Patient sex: M
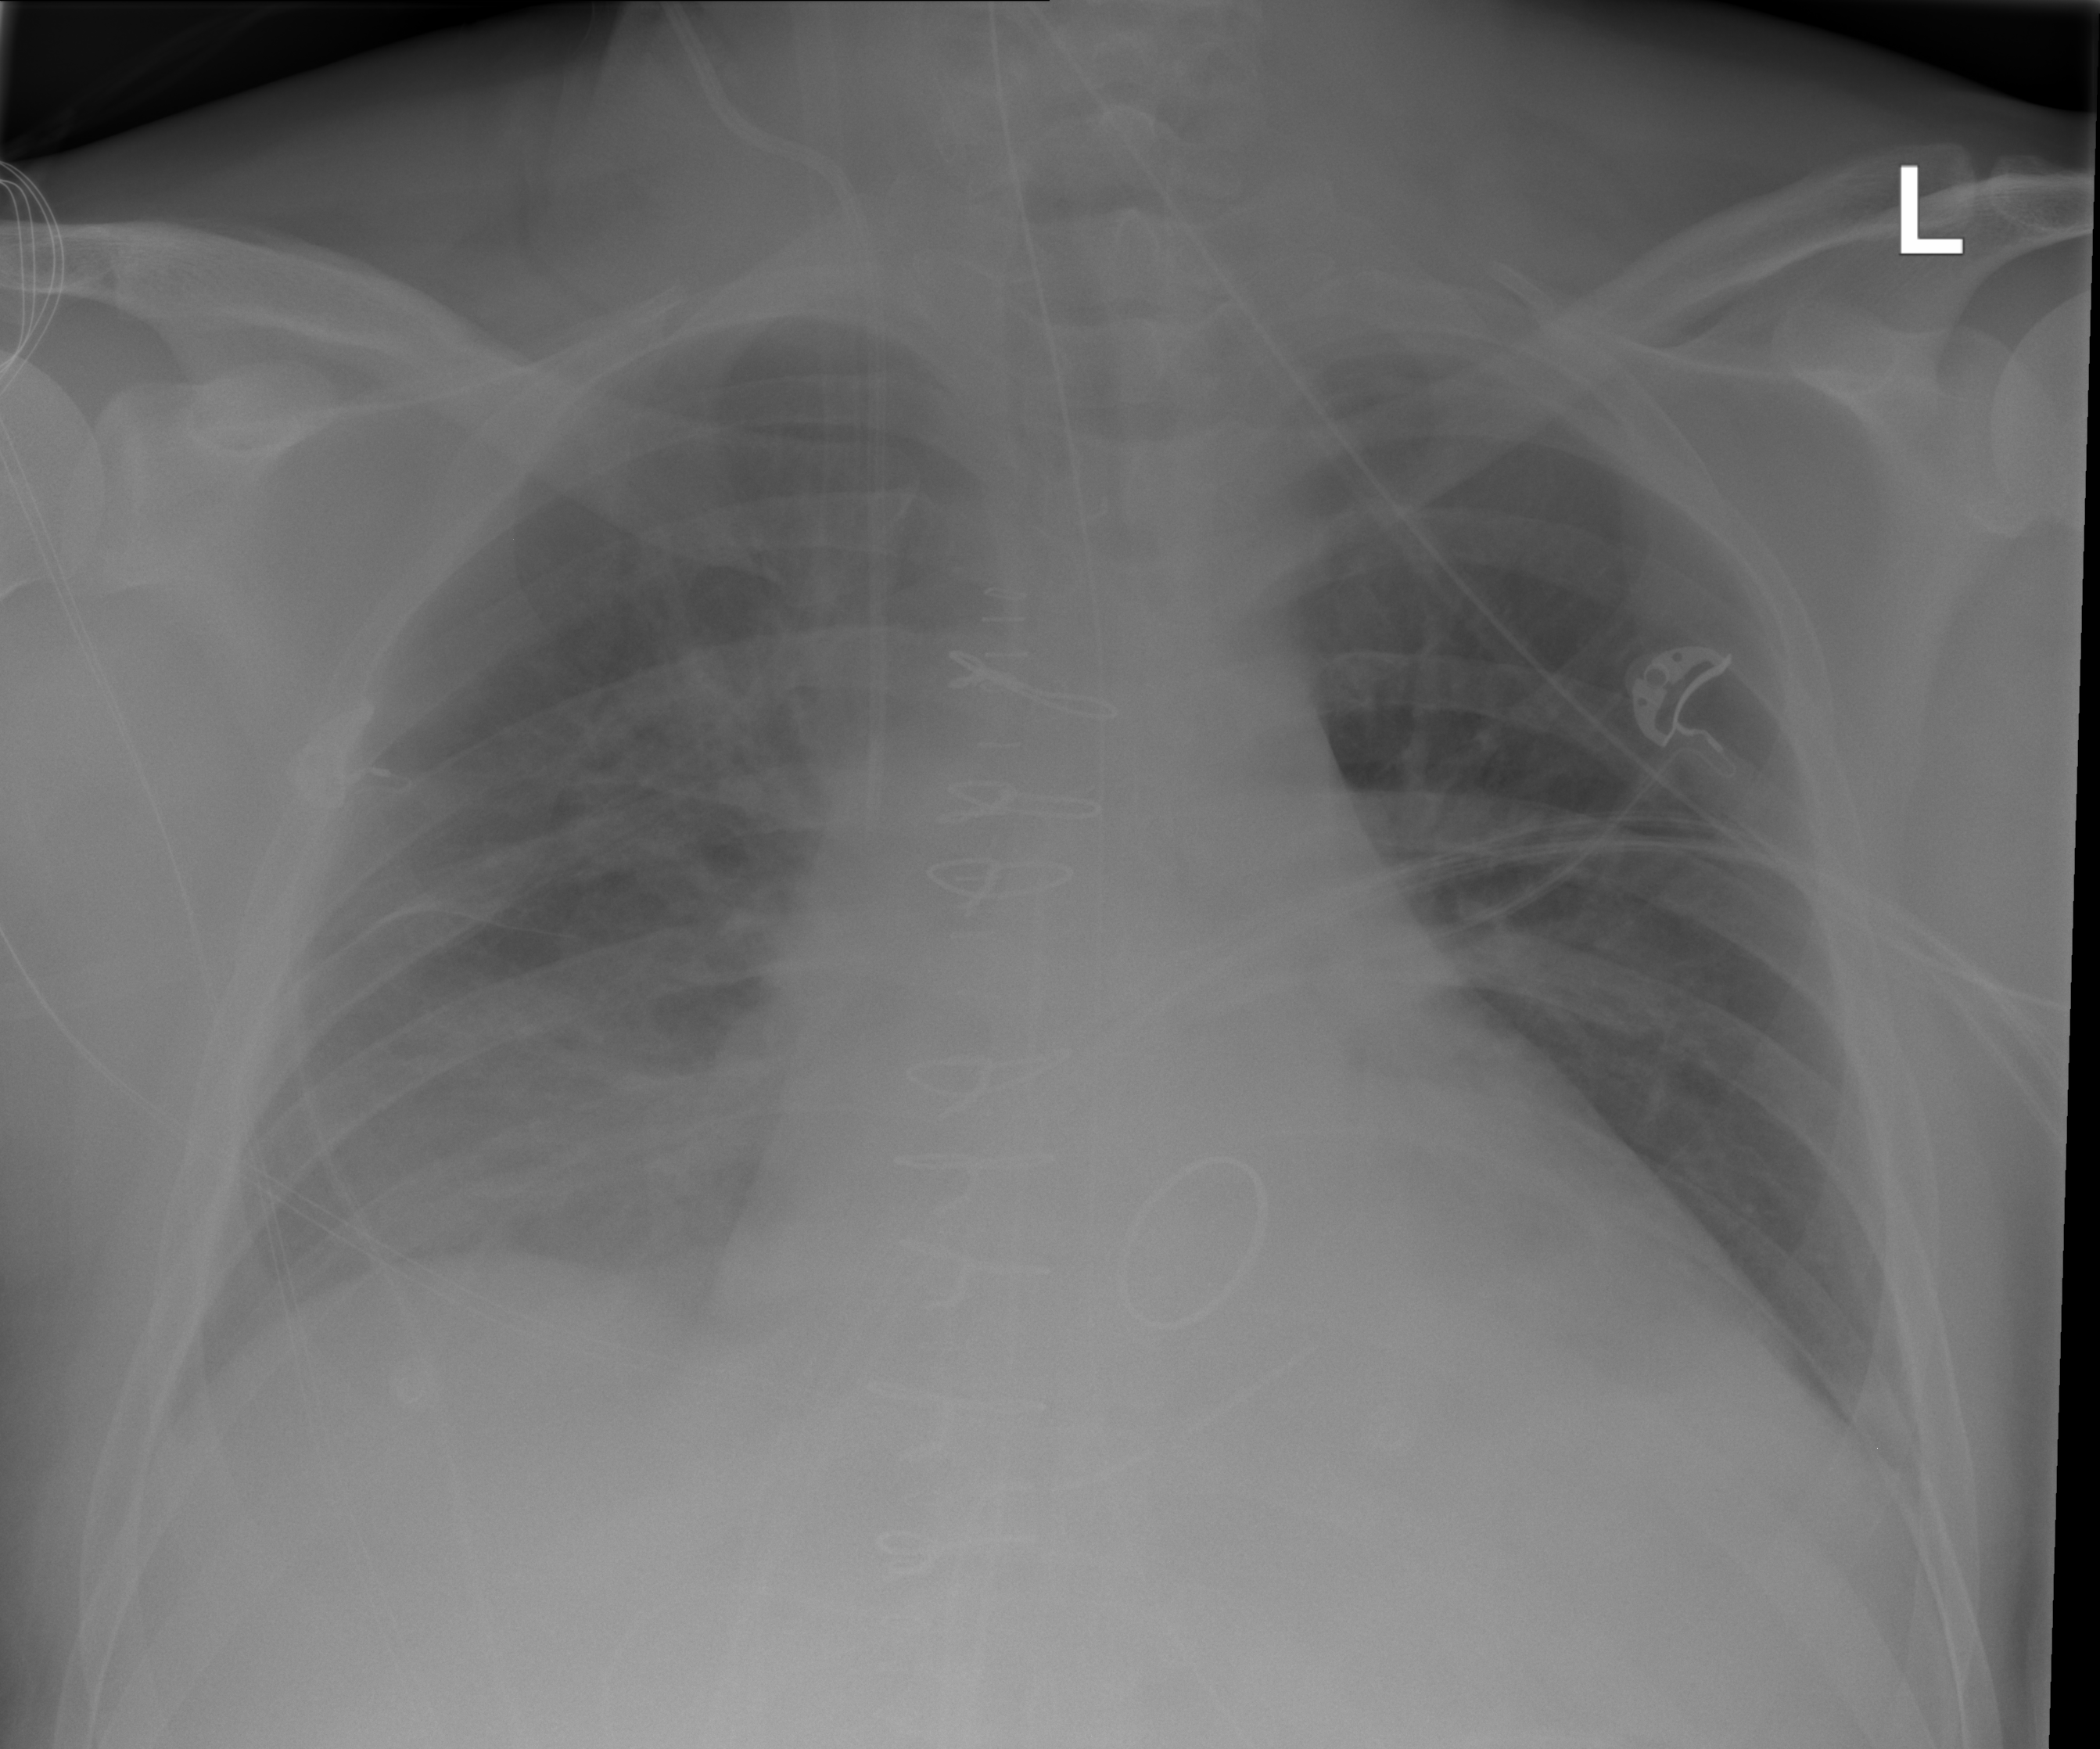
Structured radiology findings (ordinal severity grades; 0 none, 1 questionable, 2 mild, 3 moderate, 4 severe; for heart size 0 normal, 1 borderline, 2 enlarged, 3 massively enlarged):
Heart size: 2
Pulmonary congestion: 2
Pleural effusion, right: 0
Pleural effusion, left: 2
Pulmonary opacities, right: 2
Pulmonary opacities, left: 0
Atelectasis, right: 0
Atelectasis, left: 2